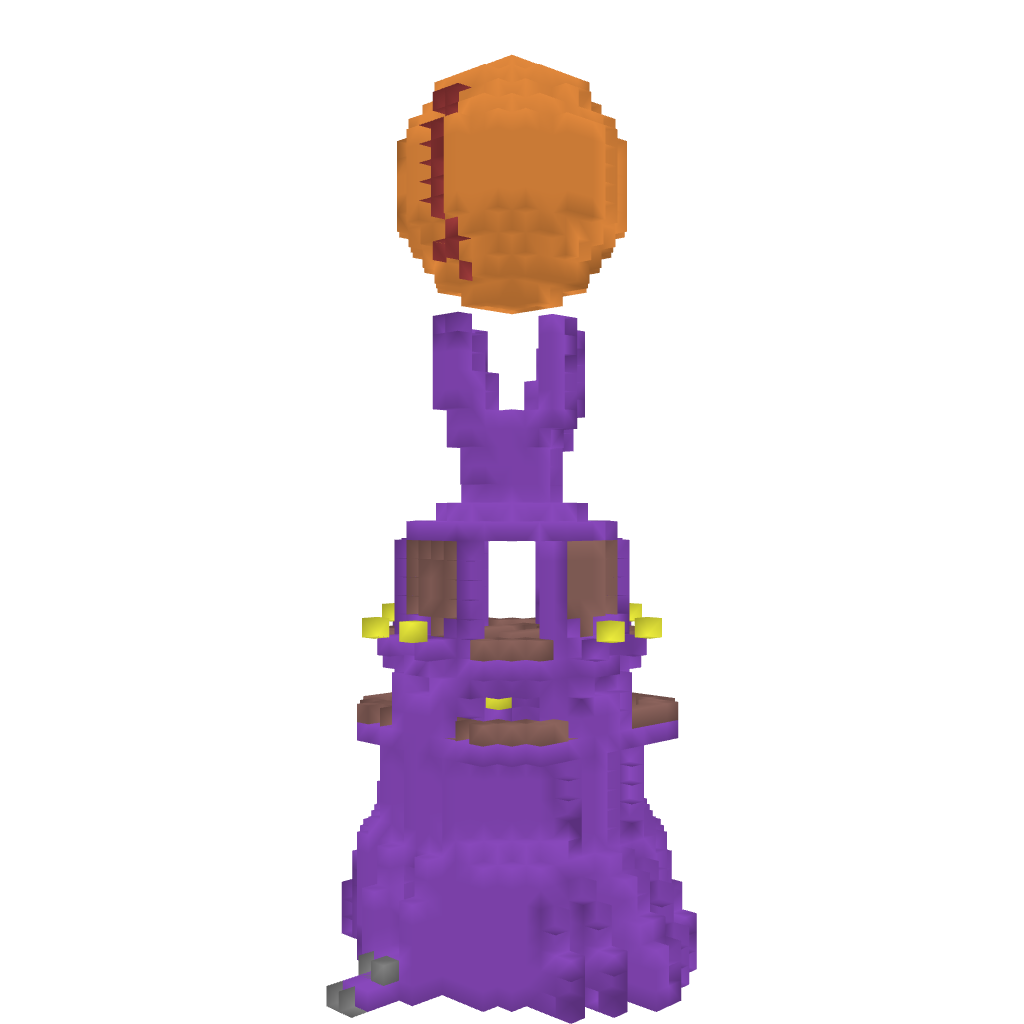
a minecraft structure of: The Tower of Orthac bad low quality